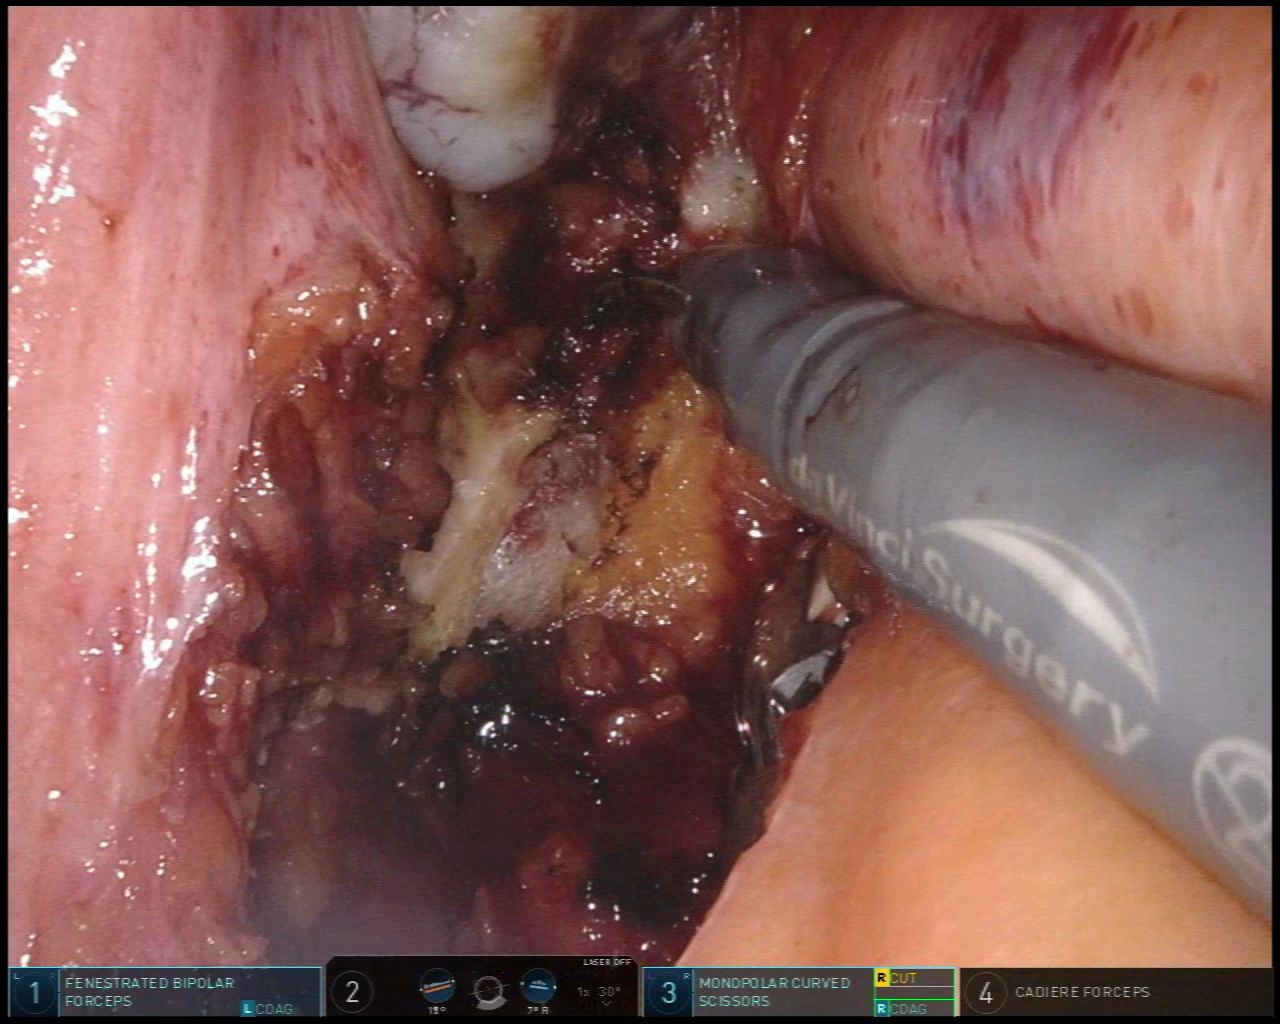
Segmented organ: vesicular_glands
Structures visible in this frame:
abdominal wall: no
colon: no
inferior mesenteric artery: no
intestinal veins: no
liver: no
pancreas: no
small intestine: no
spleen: no
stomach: no
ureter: no
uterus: no
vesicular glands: yes